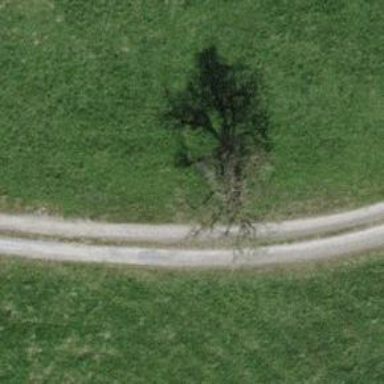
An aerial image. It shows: Track road with grade3 tracktype.